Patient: sex M, age 64
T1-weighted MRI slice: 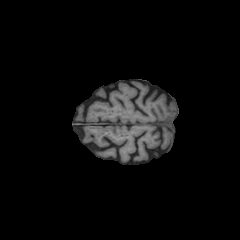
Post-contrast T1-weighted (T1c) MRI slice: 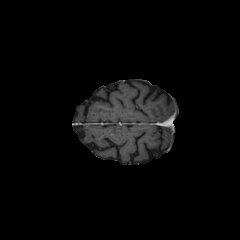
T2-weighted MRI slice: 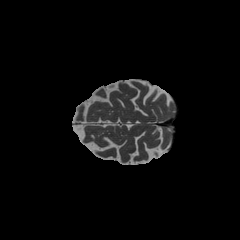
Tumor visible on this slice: no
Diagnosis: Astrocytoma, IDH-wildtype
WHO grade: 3